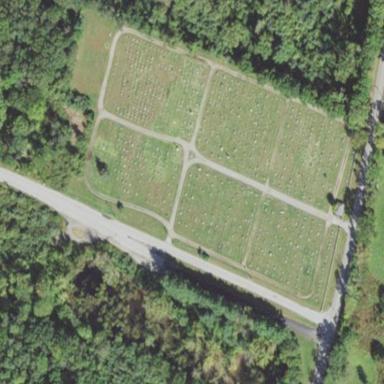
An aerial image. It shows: Private cemetery with solemn ambiance.